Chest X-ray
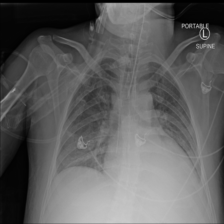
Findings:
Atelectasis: positive
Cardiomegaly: positive
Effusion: positive
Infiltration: negative
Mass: negative
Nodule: negative
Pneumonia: negative
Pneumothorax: negative
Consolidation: positive
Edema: negative
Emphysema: negative
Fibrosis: negative
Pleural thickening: negative
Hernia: negative